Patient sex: M
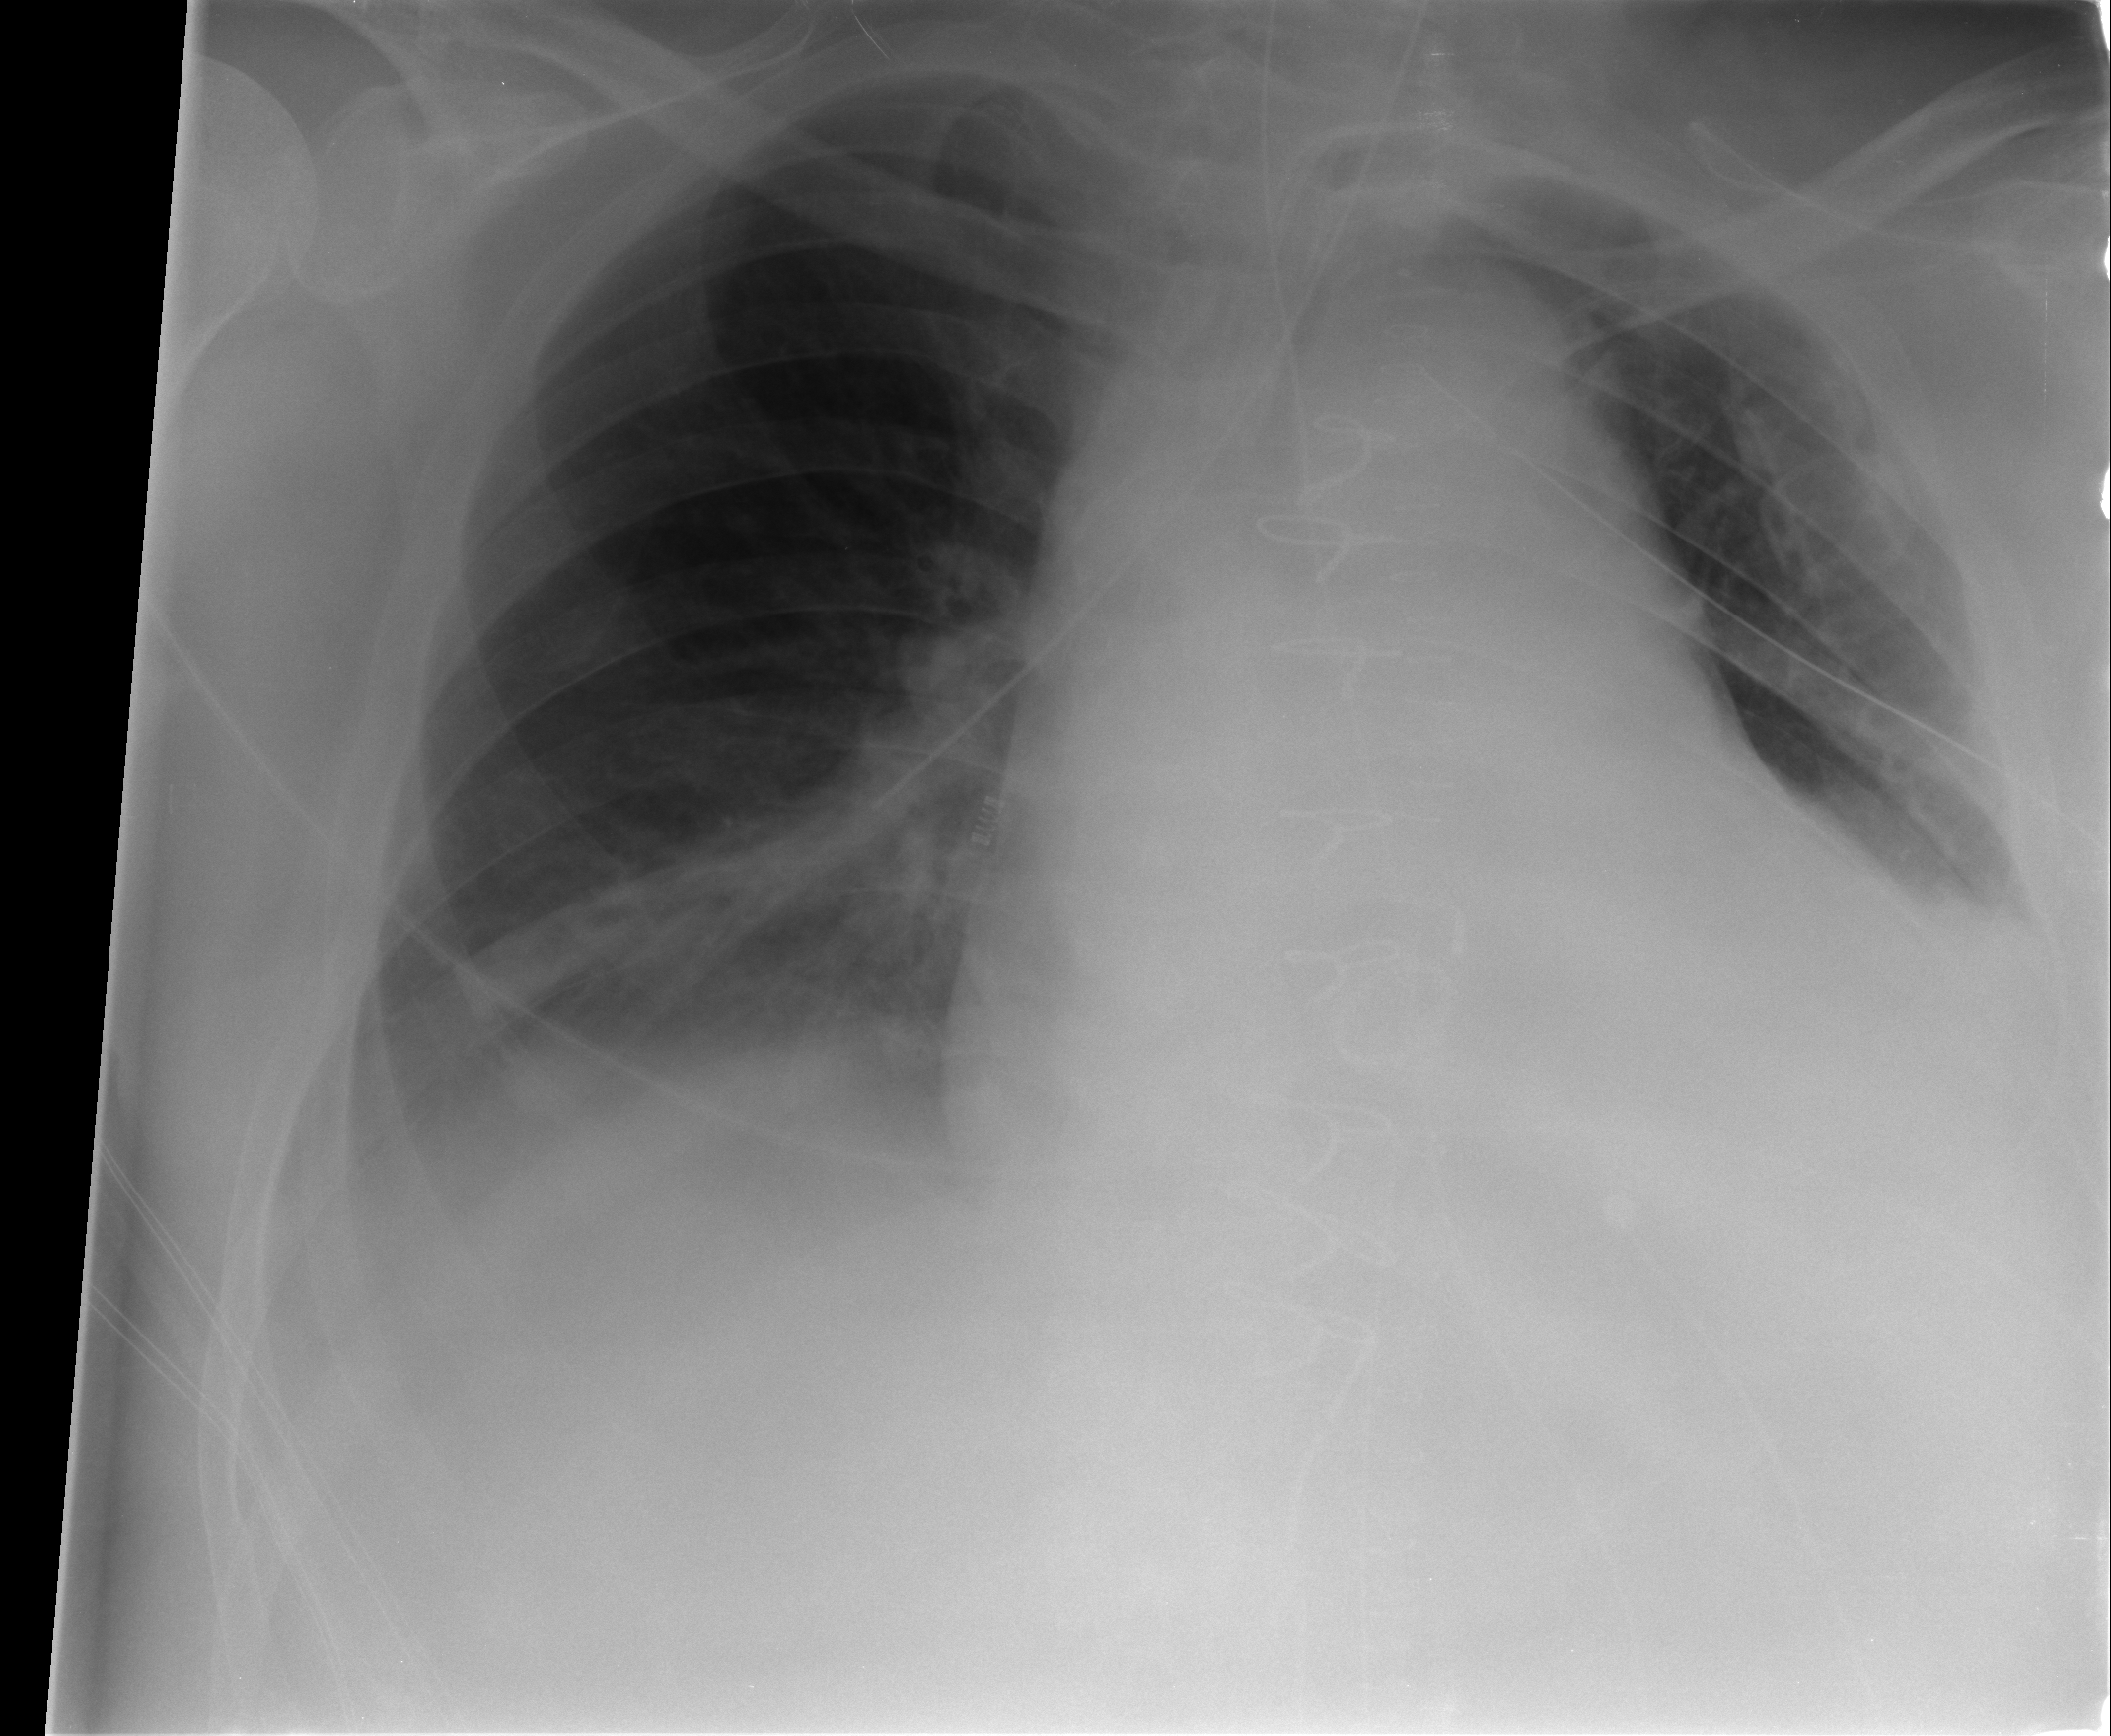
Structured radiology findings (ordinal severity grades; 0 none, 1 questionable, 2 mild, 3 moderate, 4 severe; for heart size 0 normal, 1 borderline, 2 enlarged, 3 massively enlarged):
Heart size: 2
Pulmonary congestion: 0
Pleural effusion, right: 2
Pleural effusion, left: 2
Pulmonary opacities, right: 0
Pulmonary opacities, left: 0
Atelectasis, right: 2
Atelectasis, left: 2